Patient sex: M
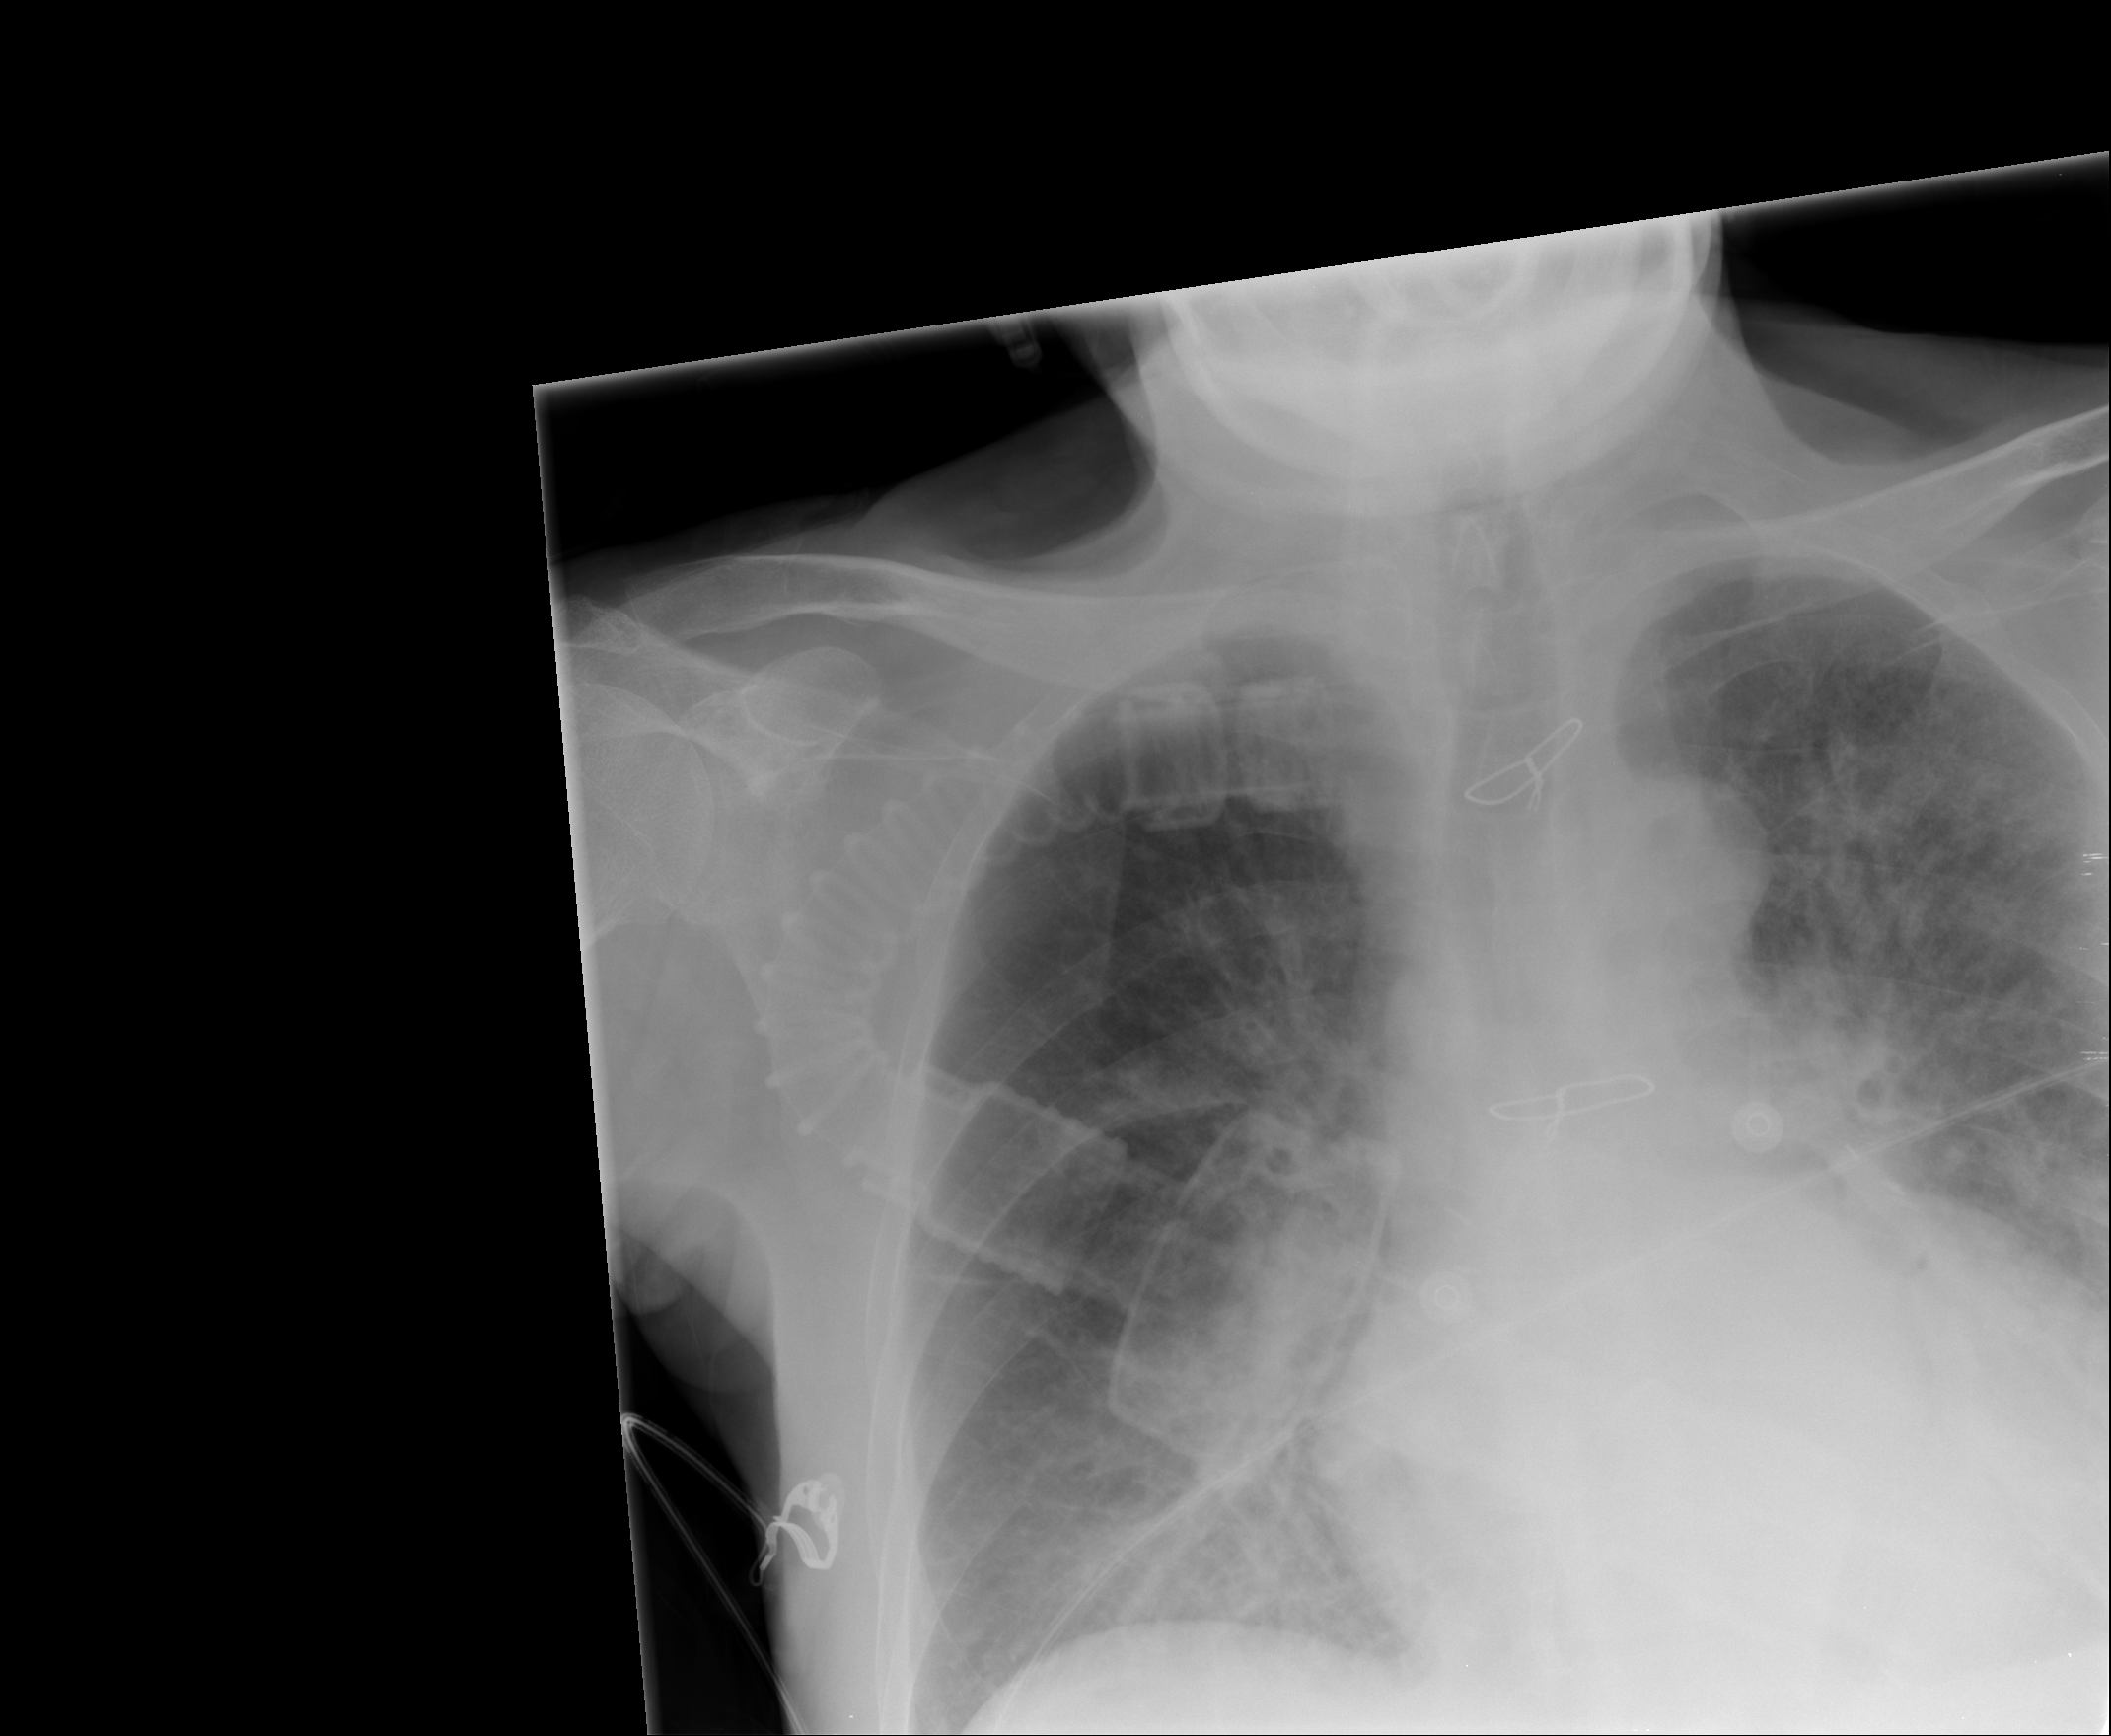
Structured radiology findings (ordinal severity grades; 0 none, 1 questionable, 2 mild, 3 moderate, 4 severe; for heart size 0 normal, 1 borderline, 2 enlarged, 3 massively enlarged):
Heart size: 2
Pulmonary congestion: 3
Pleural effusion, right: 0
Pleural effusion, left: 0
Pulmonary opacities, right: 2
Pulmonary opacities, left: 2
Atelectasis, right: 0
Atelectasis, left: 0